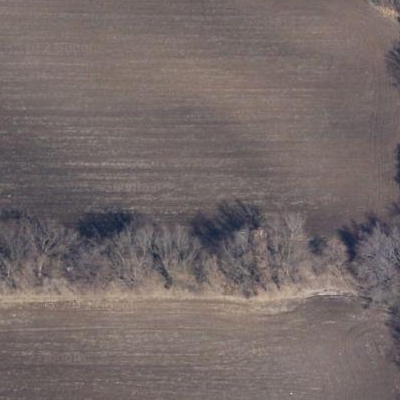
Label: bField